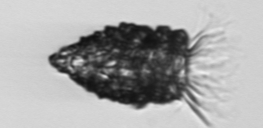
Label: Tintinnopsis